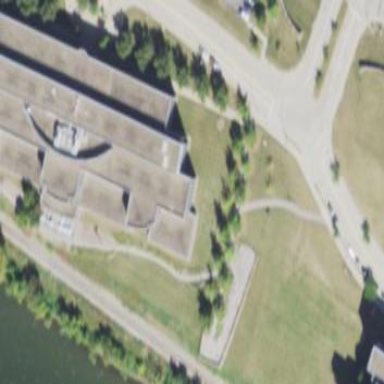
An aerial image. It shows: Commercial building.